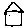
Label: house